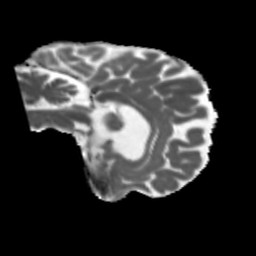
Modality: MD
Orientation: sagittal
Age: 64
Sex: female
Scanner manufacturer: siemens
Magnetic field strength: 3 T
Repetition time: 5.47 s
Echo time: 0.0854 s